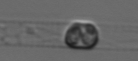
Label: Dactyliosolen_blavyanus